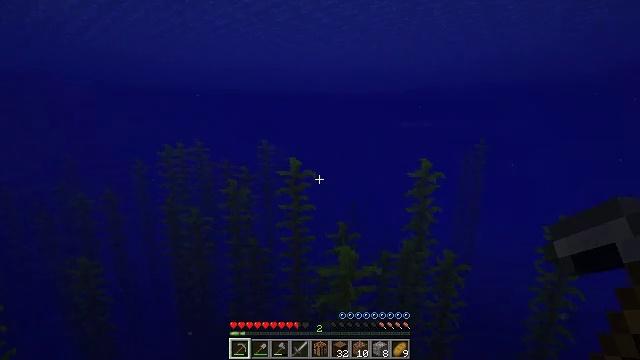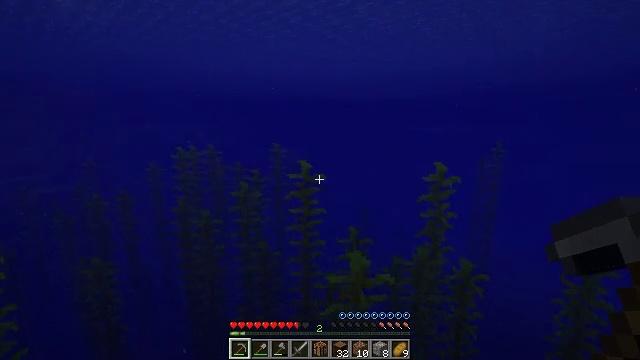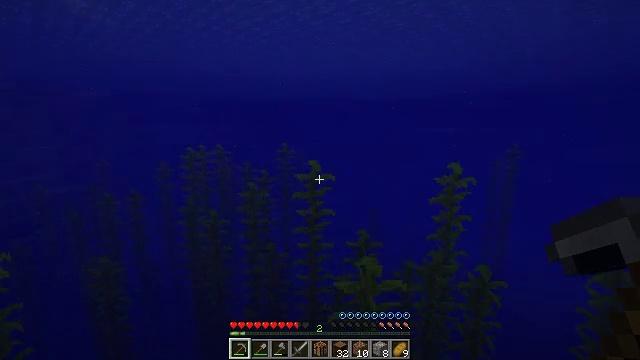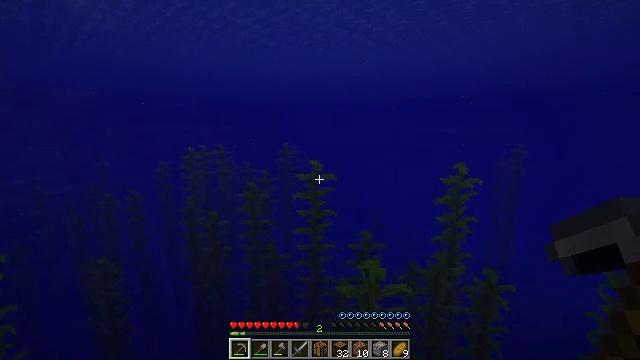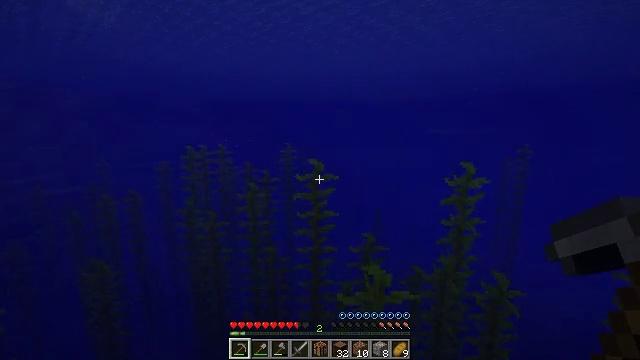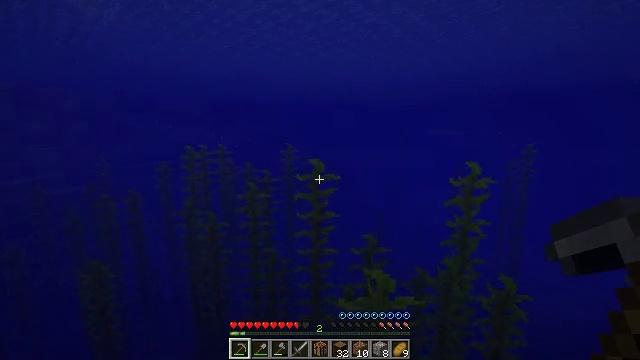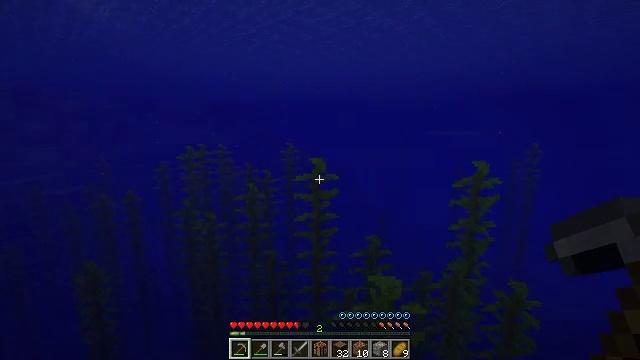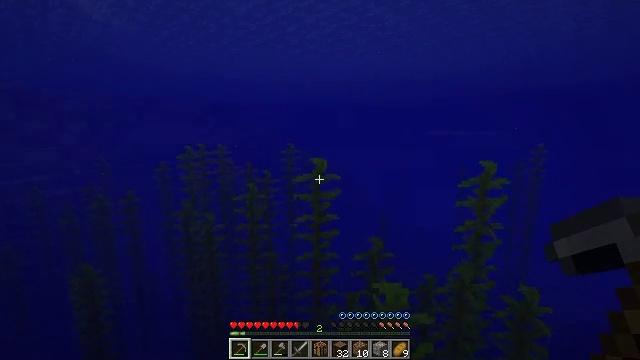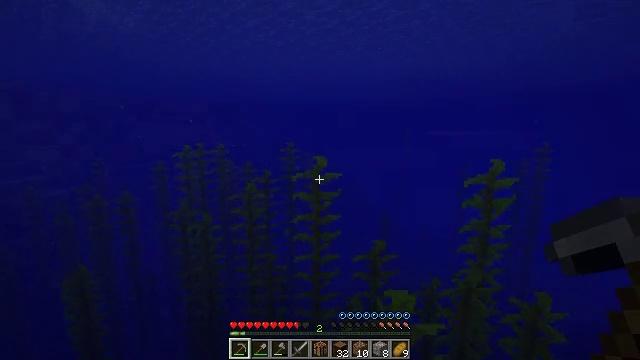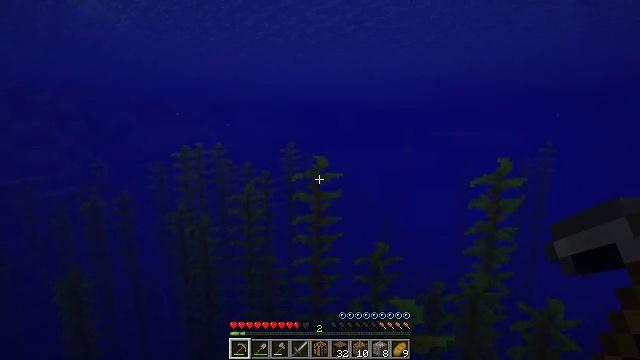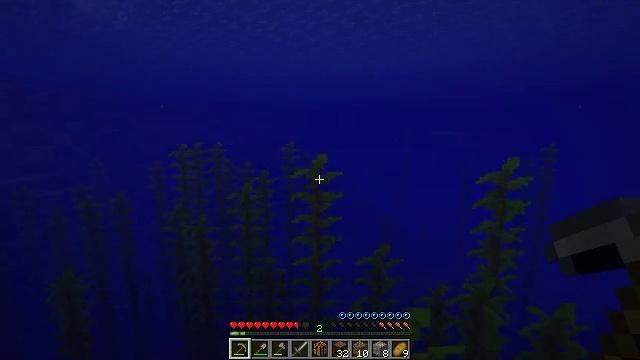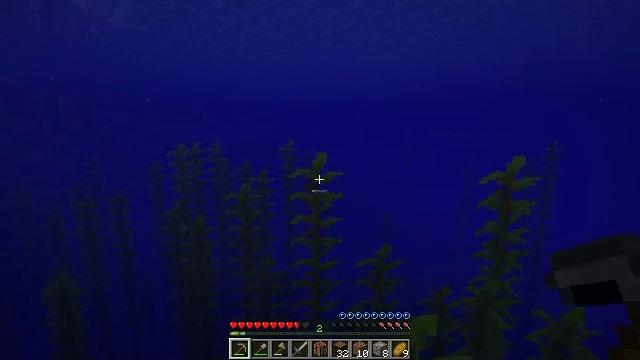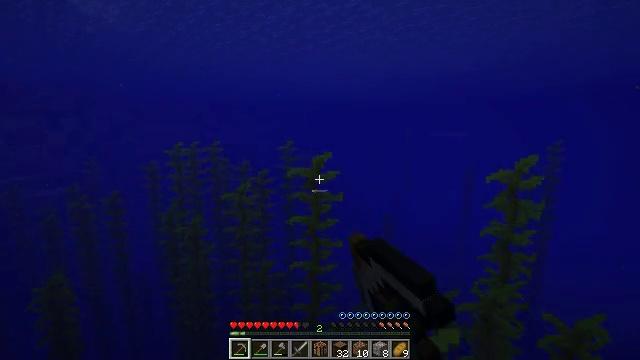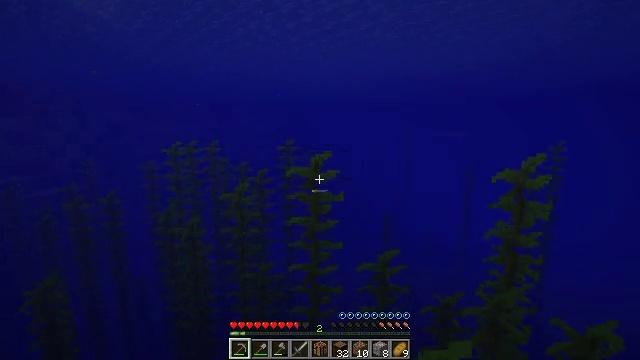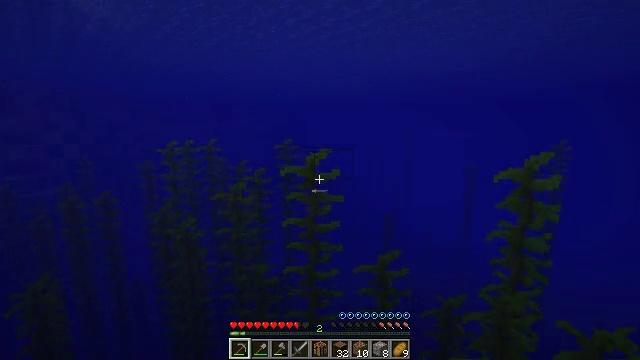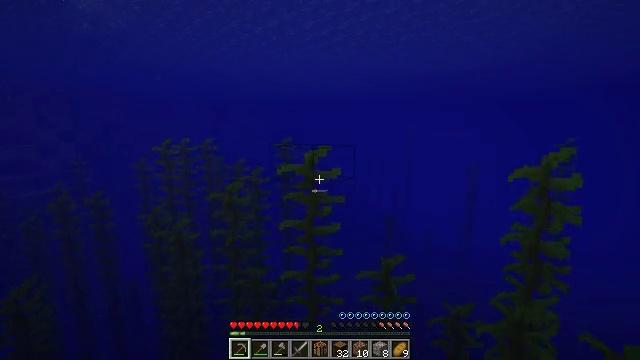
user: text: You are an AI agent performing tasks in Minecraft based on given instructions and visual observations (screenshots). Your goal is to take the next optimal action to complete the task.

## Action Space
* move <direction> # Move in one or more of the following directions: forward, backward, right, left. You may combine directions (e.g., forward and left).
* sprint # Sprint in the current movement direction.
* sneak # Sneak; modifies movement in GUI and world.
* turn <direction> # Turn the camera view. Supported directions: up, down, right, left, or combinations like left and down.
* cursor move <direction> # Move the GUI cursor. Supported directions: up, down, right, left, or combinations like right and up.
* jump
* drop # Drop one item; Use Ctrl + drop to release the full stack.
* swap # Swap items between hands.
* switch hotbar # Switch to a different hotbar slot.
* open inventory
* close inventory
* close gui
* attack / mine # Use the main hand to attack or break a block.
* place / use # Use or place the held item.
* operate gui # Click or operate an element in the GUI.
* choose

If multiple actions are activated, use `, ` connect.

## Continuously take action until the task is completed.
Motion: motion action
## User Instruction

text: Mine the kelp to collect it for resources.
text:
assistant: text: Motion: move forward, sprint, turn left
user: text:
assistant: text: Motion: move forward, sprint, turn left
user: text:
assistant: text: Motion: move forward, sprint
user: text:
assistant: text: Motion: move forward, sprint
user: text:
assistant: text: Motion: move forward, sprint
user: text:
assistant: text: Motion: move forward, sprint
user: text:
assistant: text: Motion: move forward, sprint
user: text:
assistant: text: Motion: move forward, sprint
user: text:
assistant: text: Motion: move forward, sprint
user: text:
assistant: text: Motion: move forward, sprint
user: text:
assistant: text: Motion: move forward, sprint, attack / mine
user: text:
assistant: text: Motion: move forward, sprint, attack / mine
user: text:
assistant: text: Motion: move forward, sprint, attack / mine
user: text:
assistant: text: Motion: move forward, sprint, attack / mine
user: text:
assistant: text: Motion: move forward, sprint
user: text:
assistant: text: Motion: move forward, sprint
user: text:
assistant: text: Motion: move forward, sprint
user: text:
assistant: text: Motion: move forward, sprint
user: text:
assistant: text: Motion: move forward, sprint
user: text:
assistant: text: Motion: move forward, sprint
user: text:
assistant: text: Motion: move forward, sprint, attack / mine
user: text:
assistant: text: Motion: move forward, sprint, turn left, attack / mine
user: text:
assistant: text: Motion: move forward, sprint, attack / mine
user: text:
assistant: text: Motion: move forward, sprint, attack / mine
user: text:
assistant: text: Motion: move forward, sprint, attack / mine
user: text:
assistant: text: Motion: sprint